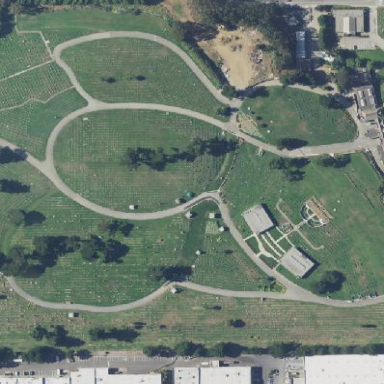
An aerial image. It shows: Cemetery.